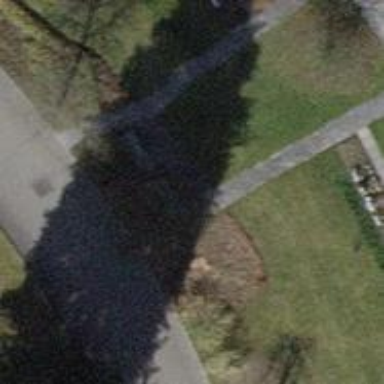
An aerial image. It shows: Bench for seating.